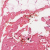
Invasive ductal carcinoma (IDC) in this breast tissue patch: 0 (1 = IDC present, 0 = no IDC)